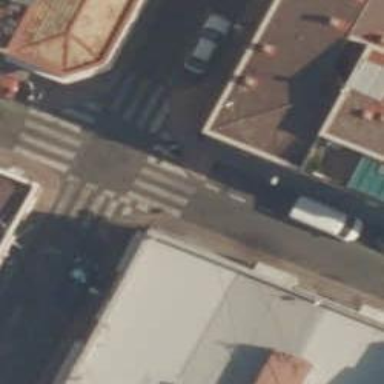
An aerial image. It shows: Uncontrolled zebra crossing on the road.